Question: I'm filling an mschart with data dynamically, and most of the time the chart is cut off on the right.

I've been fiddling with many of the properties on the x axis and the chart area, but nothing seems to fix it. For these charts when I stretch the form across both of my monitors the chart will eventually fit. And yet, it will fit no problem for data that's very similar.
I'm not terribly well versed in mschart, is it a problem with the chart area or the x axis?
Thanks in advance.
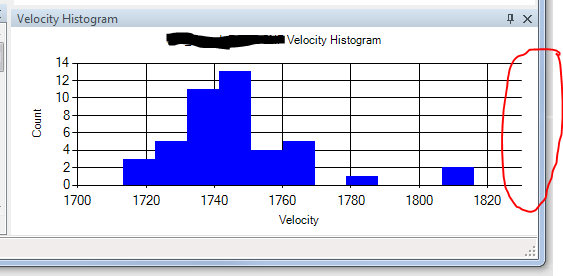
Answer: I made an incorrect assumption that the lack of the vertical line on the end meant that part of the chart was hidden. The fix was to specify the interval with which to label the axis so a label is always drawn at the end.